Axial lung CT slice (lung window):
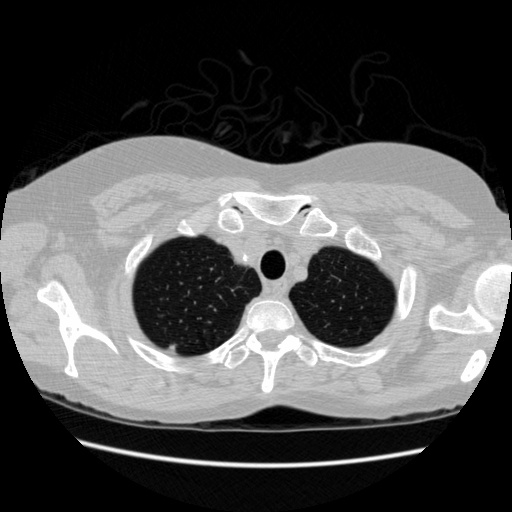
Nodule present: yes
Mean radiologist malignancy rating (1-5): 3